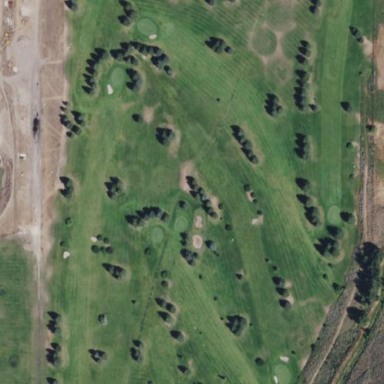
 place for golfing and leisure activities."